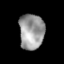
Tissue: lung
Cell type: T cells
Senescence score: 0.2435
Nuclear area (px): 869
Mean DAPI intensity: 155.517